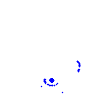
Particle: pion